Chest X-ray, AP view. Patient: 63 years old, sex F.
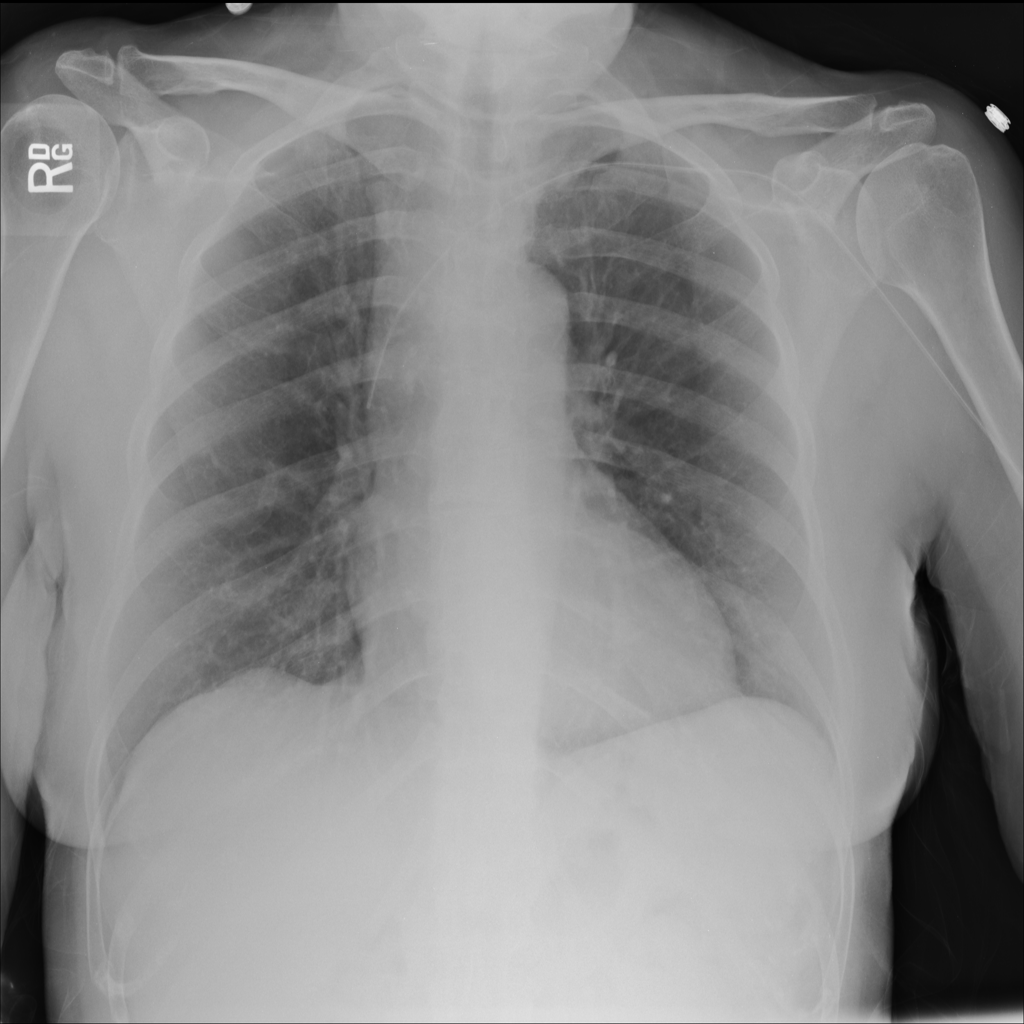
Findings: No Finding